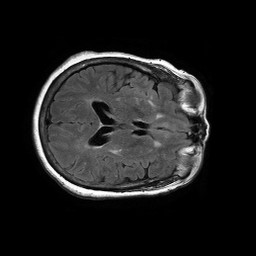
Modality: FLAIR
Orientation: axial
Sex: female
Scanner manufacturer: philips
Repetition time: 11 s
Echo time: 0.125 s